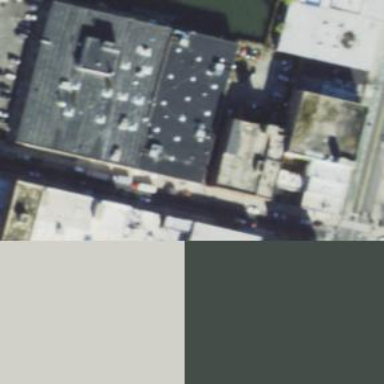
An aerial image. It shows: Warehouse building.